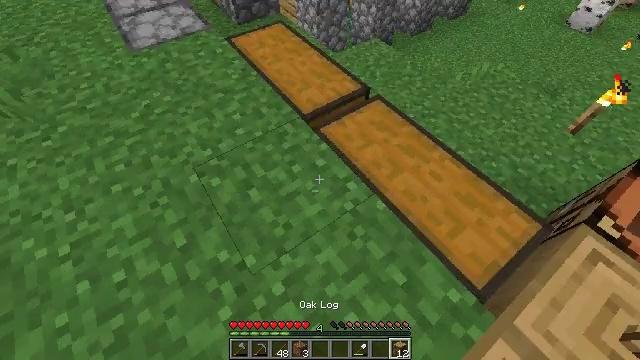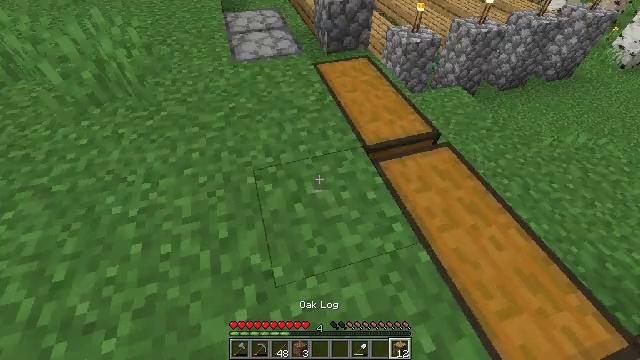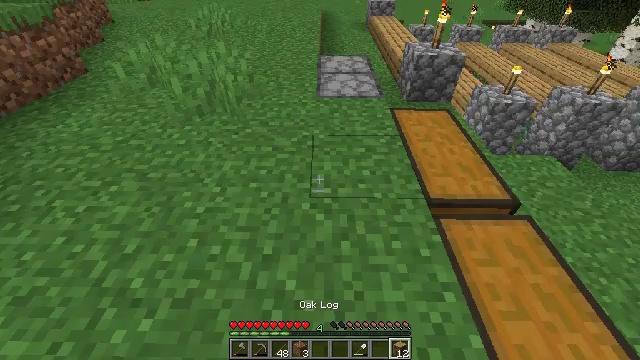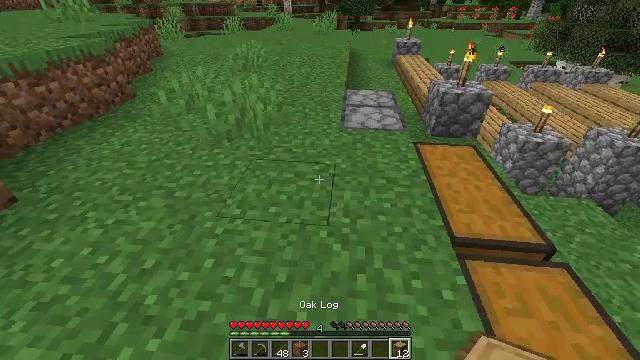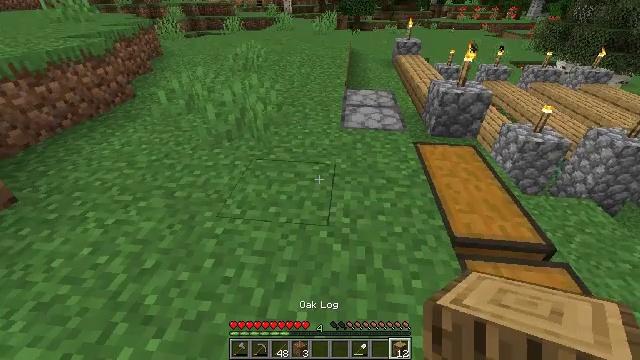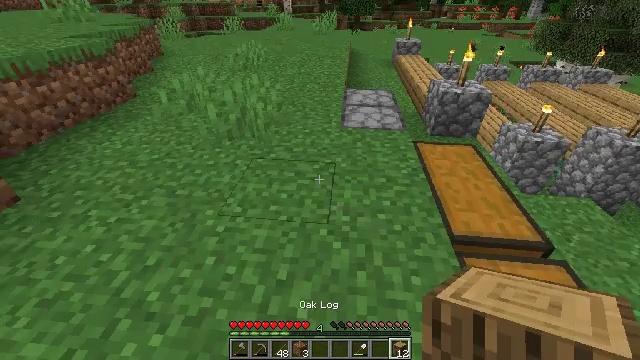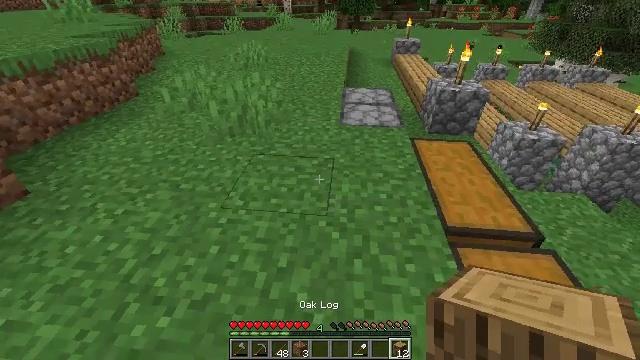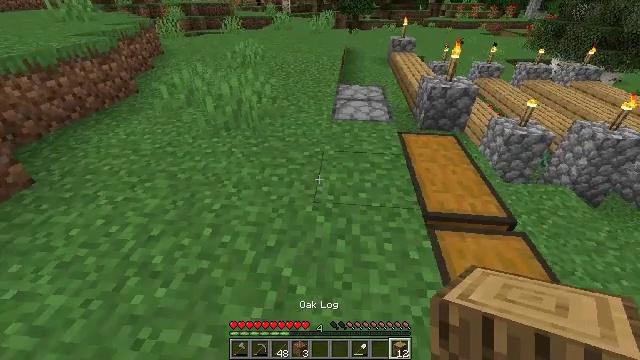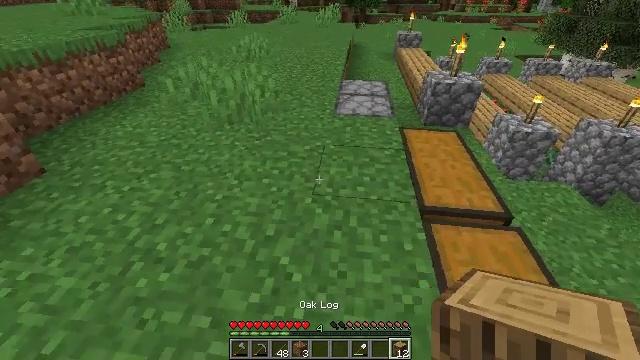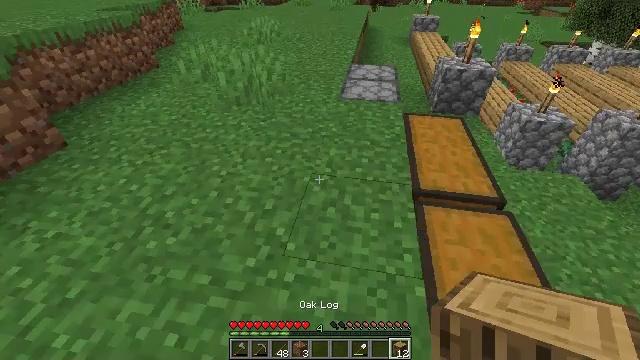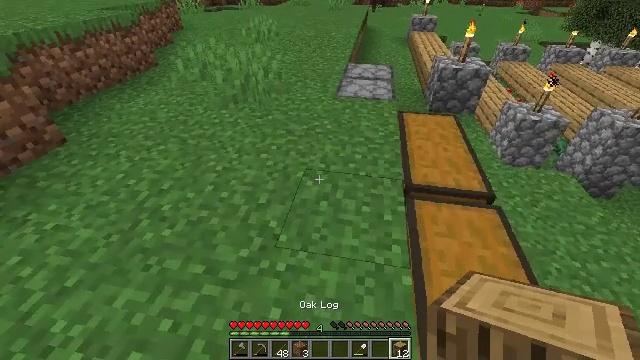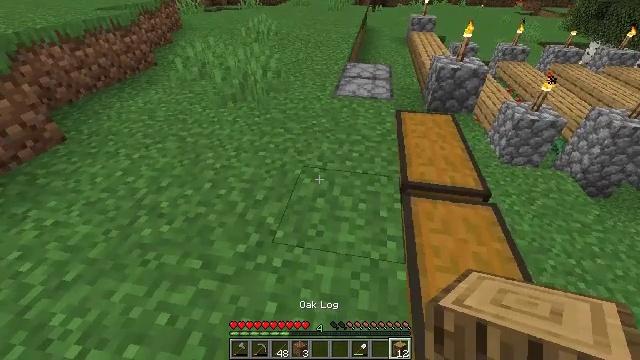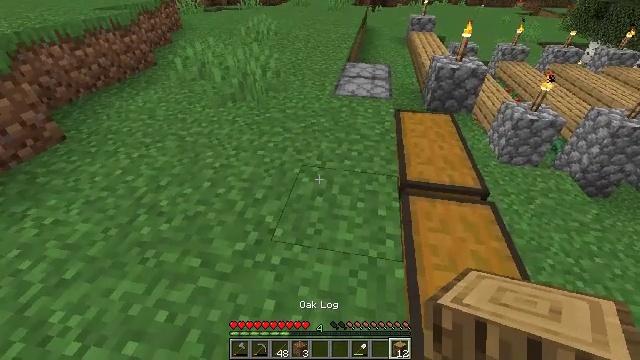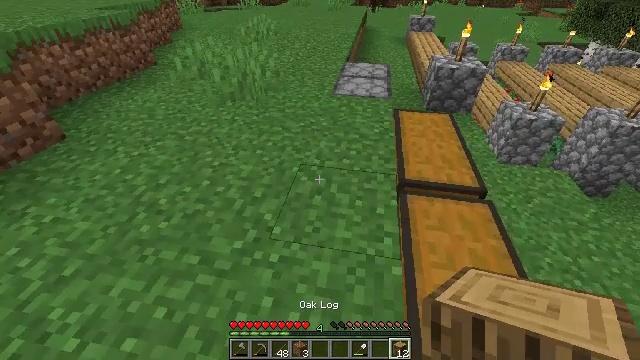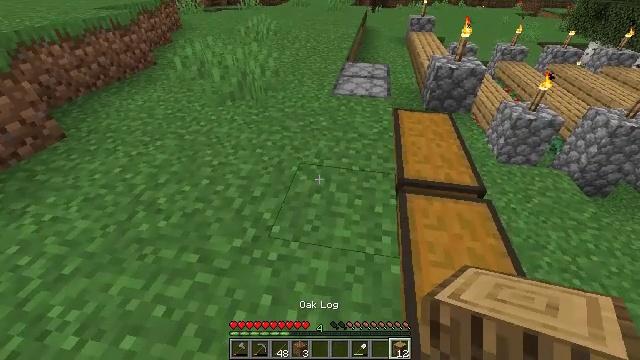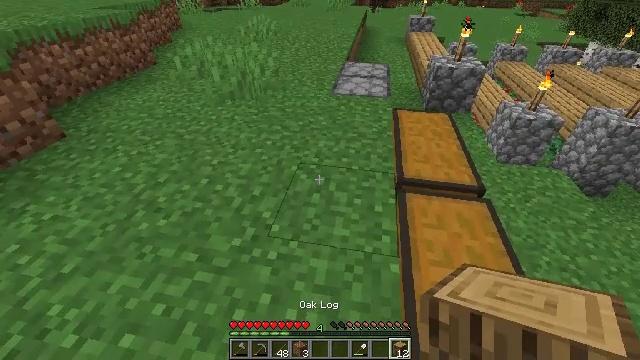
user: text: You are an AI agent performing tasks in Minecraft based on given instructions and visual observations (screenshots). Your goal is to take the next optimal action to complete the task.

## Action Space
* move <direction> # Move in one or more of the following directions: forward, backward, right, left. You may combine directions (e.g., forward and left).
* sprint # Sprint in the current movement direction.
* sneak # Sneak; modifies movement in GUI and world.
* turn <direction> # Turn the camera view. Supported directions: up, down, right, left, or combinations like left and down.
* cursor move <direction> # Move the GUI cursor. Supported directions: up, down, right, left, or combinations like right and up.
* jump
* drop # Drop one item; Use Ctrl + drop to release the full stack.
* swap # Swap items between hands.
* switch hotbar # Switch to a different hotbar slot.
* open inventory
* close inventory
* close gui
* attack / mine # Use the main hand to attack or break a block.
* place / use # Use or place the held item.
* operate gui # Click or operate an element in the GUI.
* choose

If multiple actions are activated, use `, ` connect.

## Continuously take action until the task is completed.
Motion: motion action
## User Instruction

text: Gather the torch from its position.
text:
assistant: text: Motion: turn left and up
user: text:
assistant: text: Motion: turn left and up
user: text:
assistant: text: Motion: turn left and up
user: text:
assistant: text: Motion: no_op
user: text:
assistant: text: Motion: move back
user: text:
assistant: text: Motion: move back and move right
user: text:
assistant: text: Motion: move back and move right
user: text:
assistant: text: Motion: move back and move right, turn left
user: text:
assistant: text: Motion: turn left and down
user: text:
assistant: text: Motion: no_op
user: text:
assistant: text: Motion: no_op
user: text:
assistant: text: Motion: no_op
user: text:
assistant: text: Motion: no_op
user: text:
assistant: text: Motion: no_op
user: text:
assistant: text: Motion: no_op
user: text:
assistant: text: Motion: no_op
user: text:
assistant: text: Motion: no_op
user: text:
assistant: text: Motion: no_op
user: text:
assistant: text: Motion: no_op
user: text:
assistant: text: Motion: no_op
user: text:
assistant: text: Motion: no_op
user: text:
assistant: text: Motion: no_op
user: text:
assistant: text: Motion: no_op
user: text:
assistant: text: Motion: move forward
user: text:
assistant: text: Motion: move forward
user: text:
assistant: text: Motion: move forward
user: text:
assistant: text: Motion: no_op
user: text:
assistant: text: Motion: move forward
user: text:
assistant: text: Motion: move forward
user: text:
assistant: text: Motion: move forward